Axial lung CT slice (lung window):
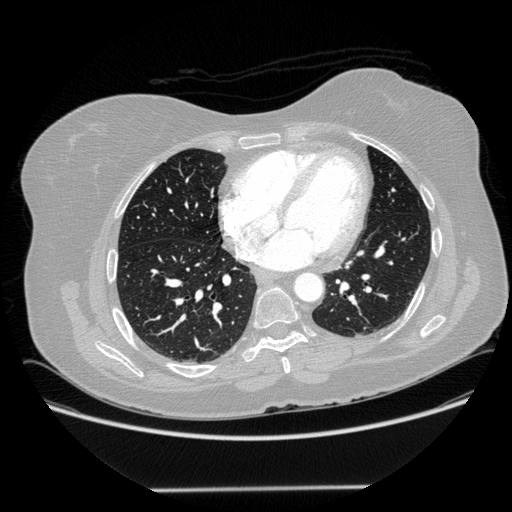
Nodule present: no